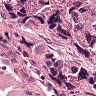
Metastatic tissue present: yes